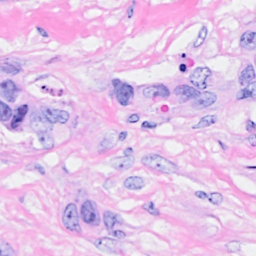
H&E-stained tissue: Breast